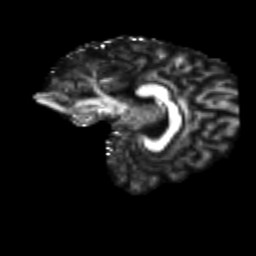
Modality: FA
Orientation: sagittal
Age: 50
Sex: female
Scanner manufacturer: siemens
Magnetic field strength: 3 T
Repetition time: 4.71 s
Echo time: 0.0906 s